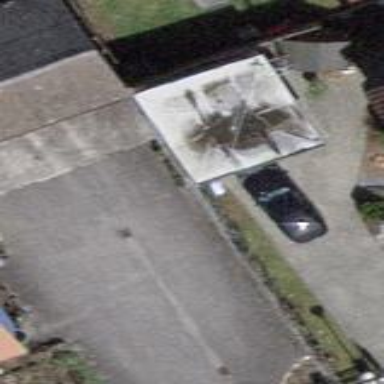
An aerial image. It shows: Carport structure.